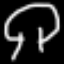
Label: mushroom